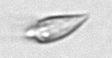
Label: Oxytoxum